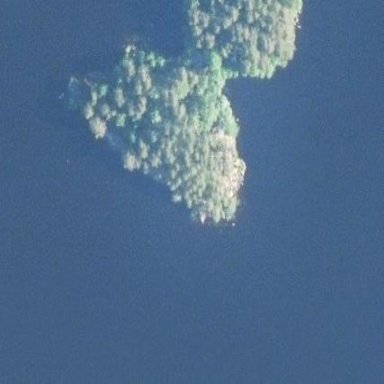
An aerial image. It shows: Islet.